Interaction volume radius: 10 \u00c5
Interaction volume height: 20 \u00c5
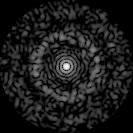
Disorder parameter: 0.844